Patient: sex M, age 60
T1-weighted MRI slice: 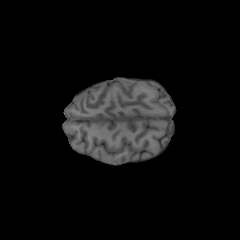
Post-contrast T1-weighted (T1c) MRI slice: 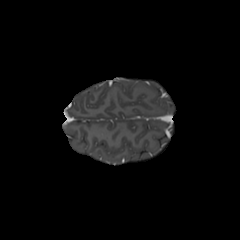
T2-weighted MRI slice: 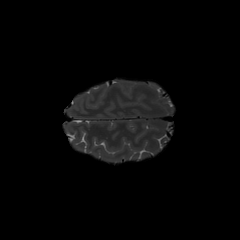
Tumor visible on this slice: no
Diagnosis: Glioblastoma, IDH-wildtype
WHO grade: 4